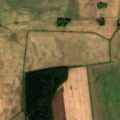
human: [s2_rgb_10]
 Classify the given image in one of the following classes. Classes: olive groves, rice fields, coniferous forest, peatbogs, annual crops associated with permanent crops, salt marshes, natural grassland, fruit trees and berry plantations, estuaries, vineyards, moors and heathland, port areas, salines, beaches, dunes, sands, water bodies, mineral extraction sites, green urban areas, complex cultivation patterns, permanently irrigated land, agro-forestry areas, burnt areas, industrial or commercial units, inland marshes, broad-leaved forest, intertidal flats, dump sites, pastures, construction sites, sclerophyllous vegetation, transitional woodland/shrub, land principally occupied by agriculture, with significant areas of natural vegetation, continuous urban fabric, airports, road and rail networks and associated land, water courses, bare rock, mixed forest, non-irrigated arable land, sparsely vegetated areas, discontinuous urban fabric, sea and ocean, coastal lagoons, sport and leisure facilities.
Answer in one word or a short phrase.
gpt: non-irrigated arable land, broad-leaved forest